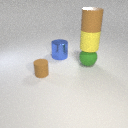
large blue metal cylinder to the right of small brown rubber cylinder